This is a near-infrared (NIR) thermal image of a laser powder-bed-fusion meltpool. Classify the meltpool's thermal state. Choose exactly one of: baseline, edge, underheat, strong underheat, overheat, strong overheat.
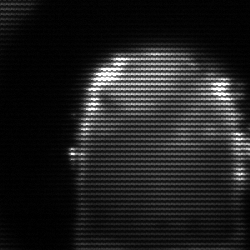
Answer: baseline